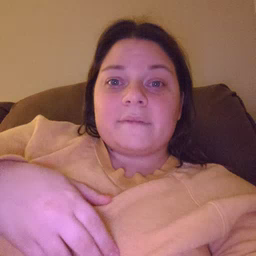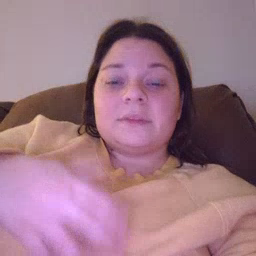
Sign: tiger